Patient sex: M
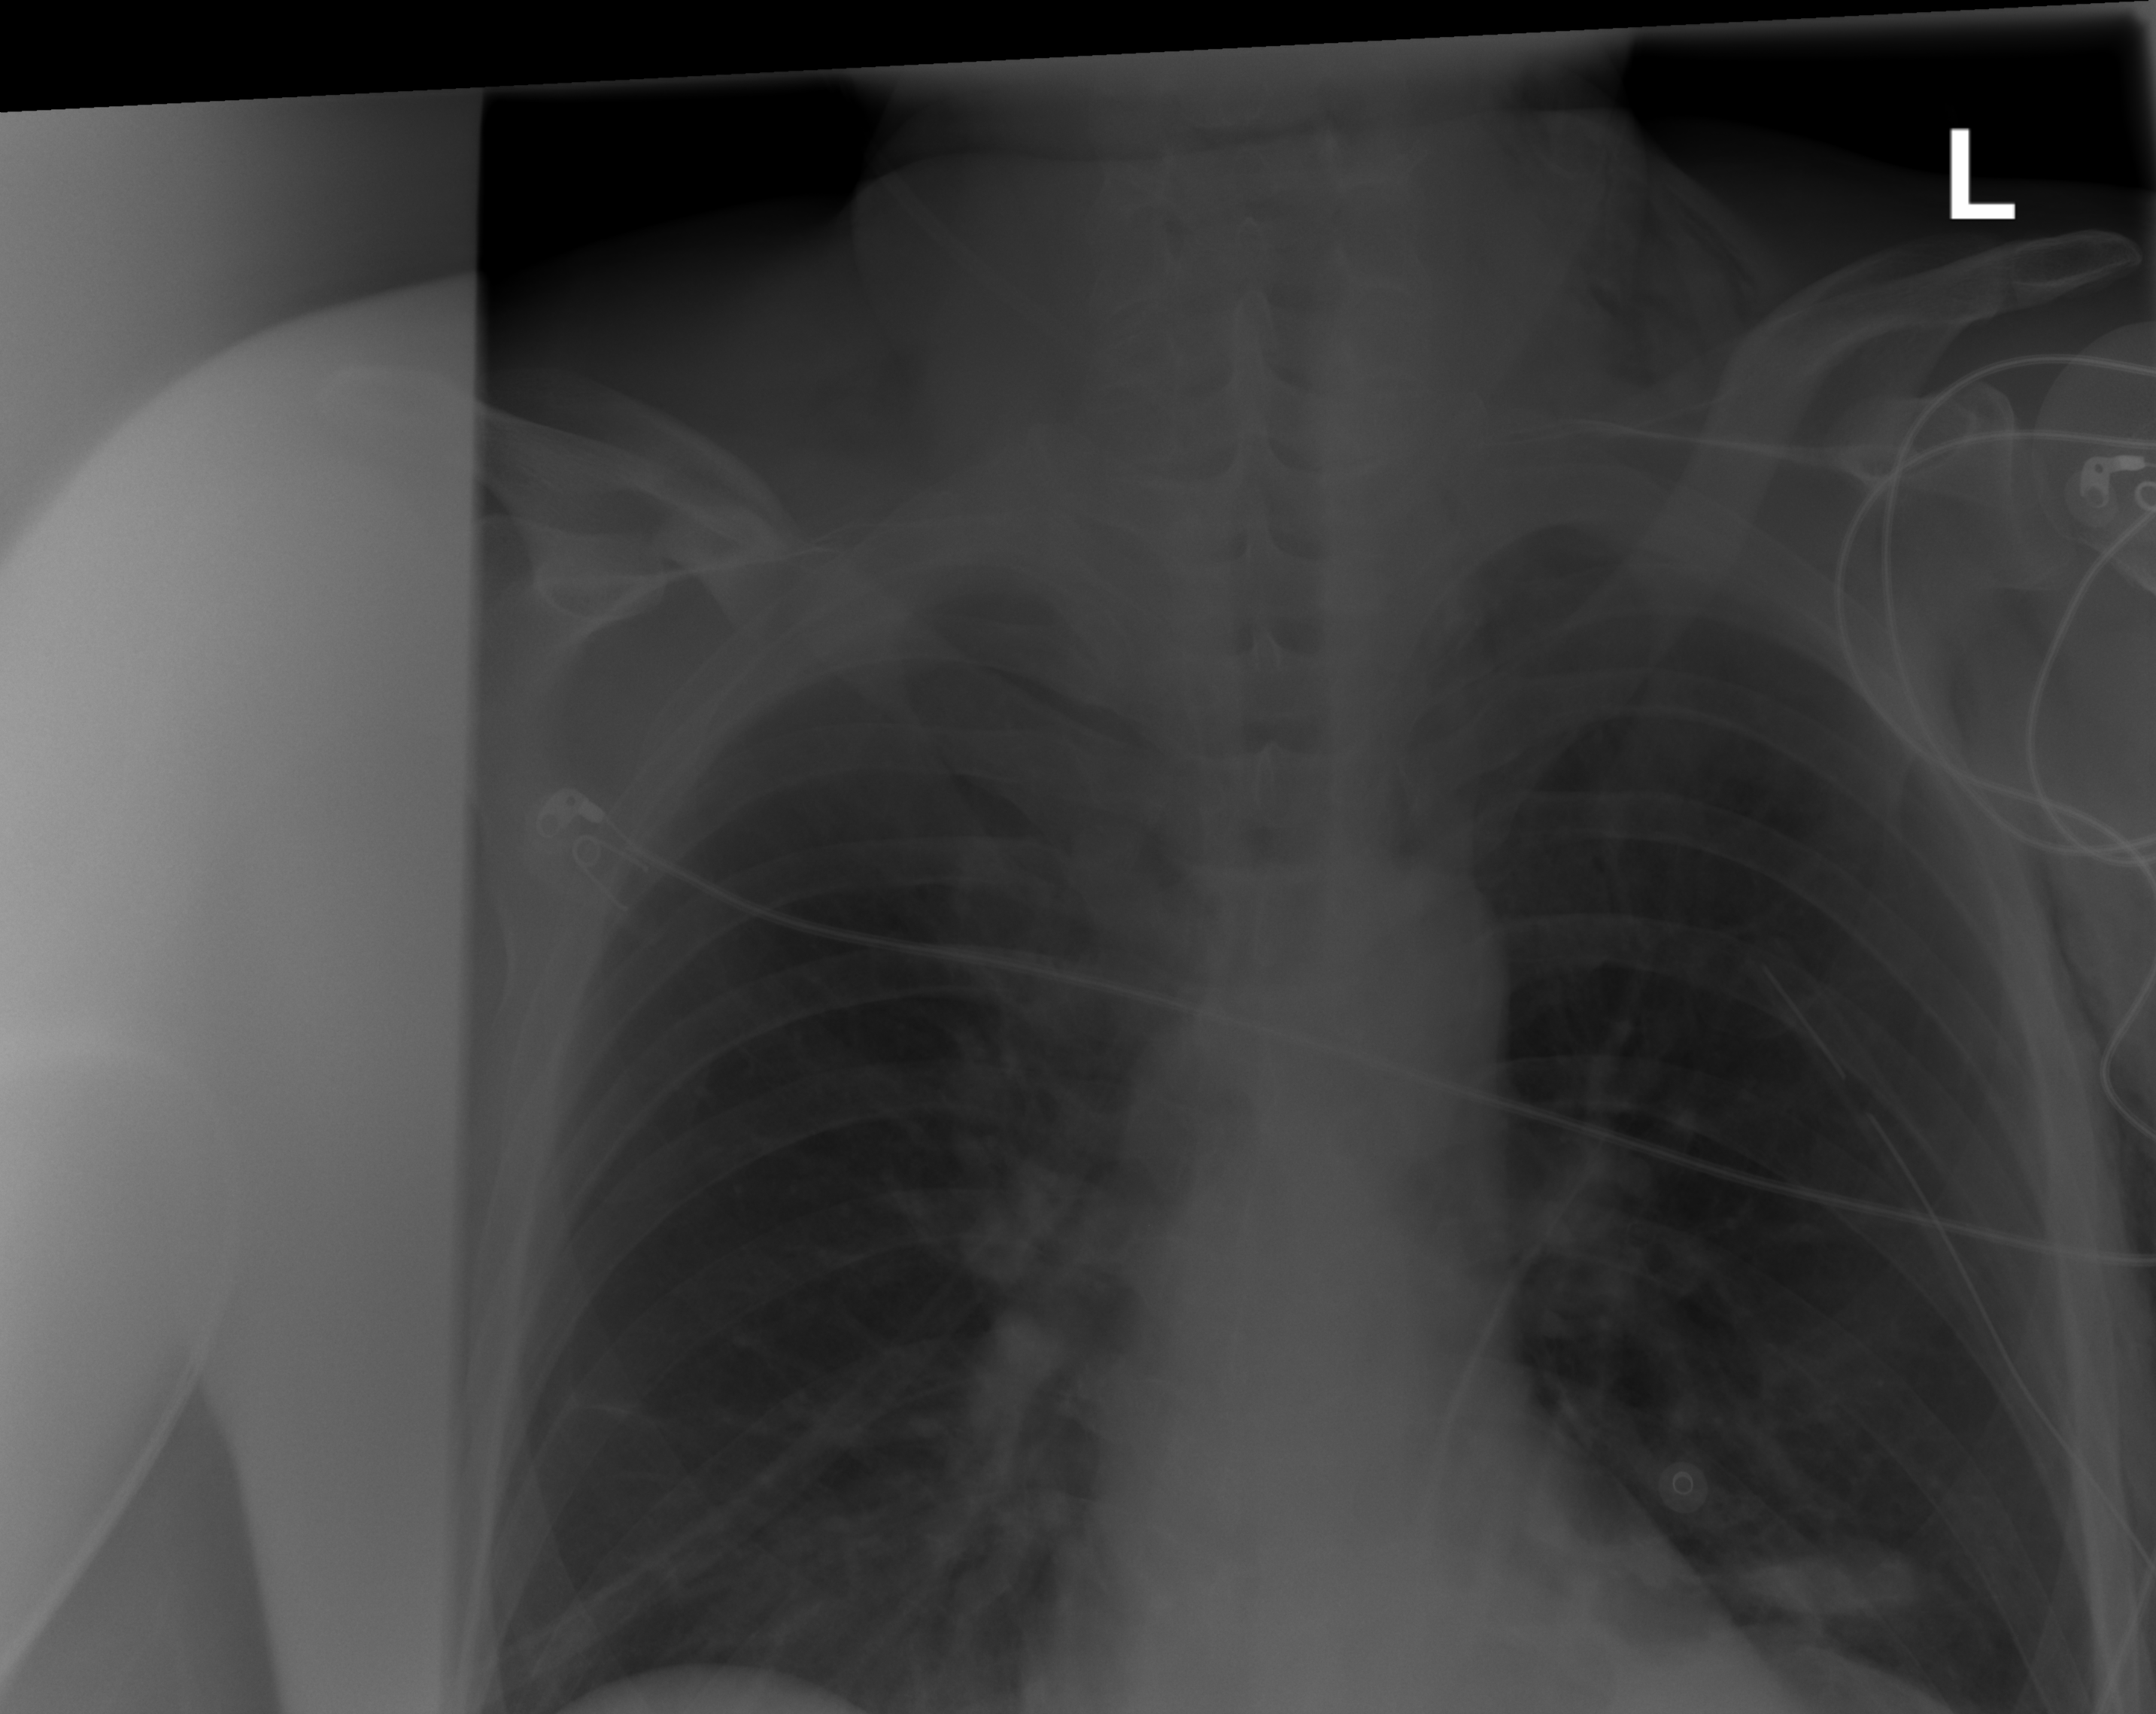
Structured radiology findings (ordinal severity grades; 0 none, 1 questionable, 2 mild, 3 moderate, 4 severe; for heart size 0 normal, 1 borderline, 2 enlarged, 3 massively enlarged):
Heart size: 2
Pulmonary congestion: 0
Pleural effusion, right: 0
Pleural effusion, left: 0
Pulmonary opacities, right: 0
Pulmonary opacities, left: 0
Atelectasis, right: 0
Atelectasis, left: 2